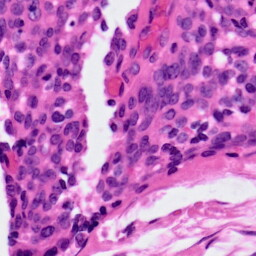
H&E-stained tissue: Ovarian